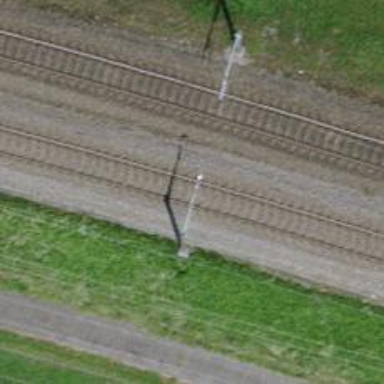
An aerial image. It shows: Single railway track with electrification through contact line.